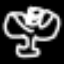
Label: angel